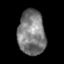
Tissue: skin
Cell type: Epithelial cells
Senescence score: 0.2139
Nuclear area (px): 1190
Mean DAPI intensity: 123.712